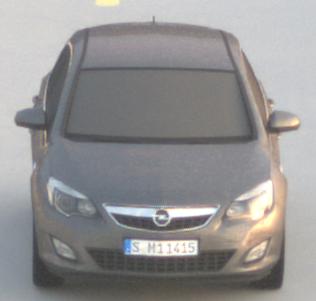
Make: Opel
Model: Astra 1.4 ecoFlex
Detailed model: Astra (J)
Model produced from: 2009/12
Model produced until: 2010/12
Doors: 5
Color: gray
Road condition: dry road
Daytime: dawn
Contrast: medium contrast